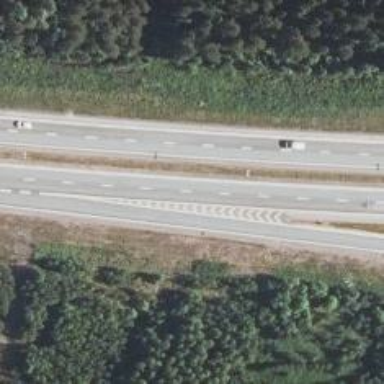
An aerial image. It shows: Asphalt motorway.